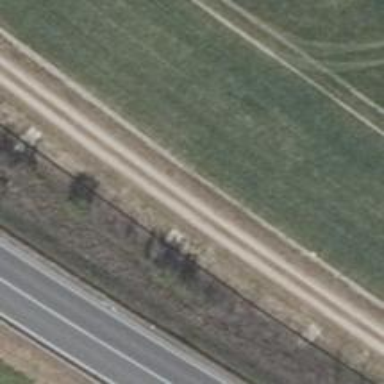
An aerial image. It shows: Track with compacted grade3 surface.